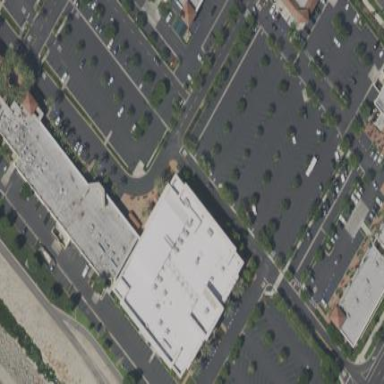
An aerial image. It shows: Retail building.